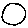
Label: circle